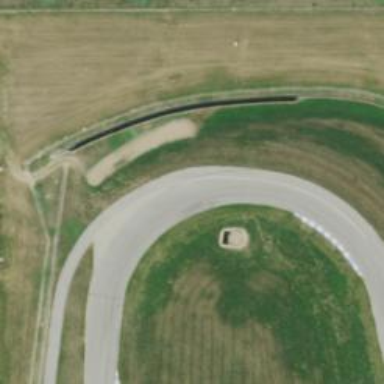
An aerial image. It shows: Motor sport raceway.